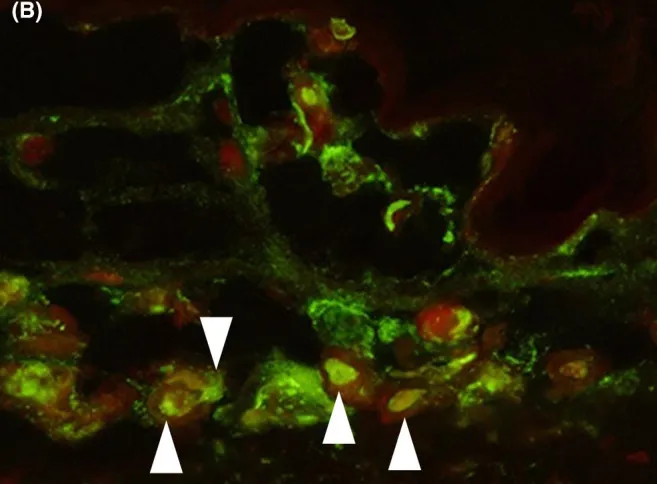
Histopathological findings of vesicles. (B) Direct immunofluorescence, x1000. The nuclei of cells in vesicles are reactive to an anti-VZV antibody (Denka, Tokyo, Japan), as indicated by white arrowheads.
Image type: pathology (immunostaining)